Field crop: maize
Growth stage: 2
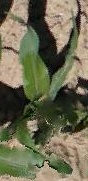
Species: maize